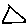
Label: triangle